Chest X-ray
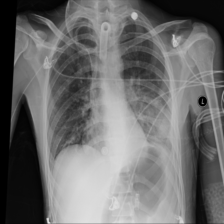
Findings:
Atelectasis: negative
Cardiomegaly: negative
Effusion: negative
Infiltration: positive
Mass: negative
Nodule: negative
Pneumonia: negative
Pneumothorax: negative
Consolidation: negative
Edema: negative
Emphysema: negative
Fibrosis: negative
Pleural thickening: negative
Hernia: negative